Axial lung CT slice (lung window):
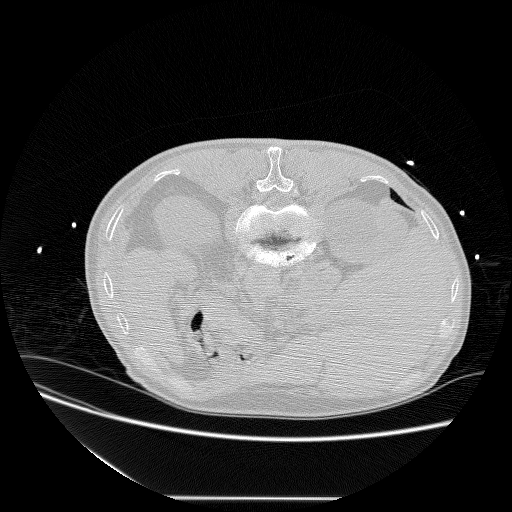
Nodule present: no